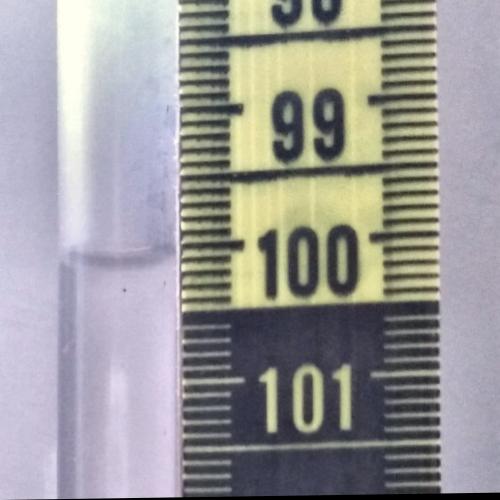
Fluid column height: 100.0 cm